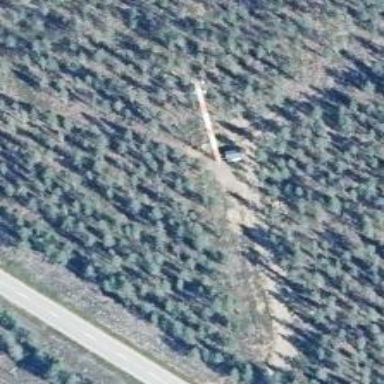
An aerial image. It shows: Communication mast tower.